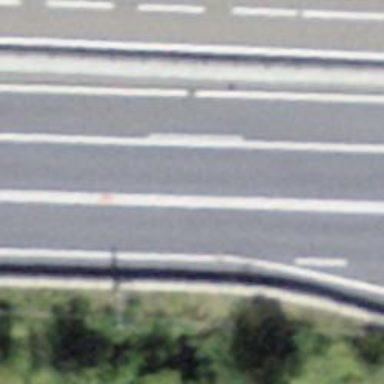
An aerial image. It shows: Asphalt trunk highway designated as motorroad.